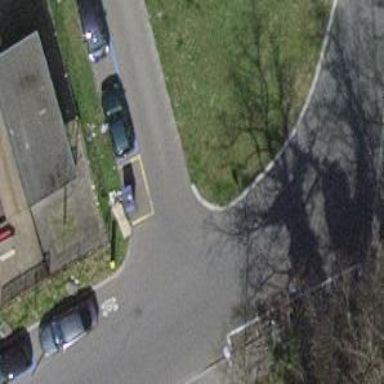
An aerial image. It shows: Recycling container at amenity designated for recycling.